Question: i want to show dialog like attached Image. an image to the left and text
with single selection.

any one guide me how to achieve this?
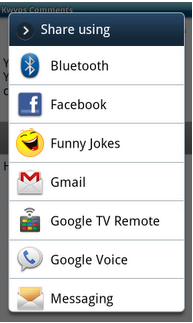
Answer: For that you have to customize the <URL> because native context menu doesn't support for icon display inside the dialog, instead it only supports the text to be displayed inside each item.
The image which you have mentioned here is customized context menu with icon. Here is the same example which you want:
1. Source code for the above link: http://code.google.com/p/iconcontextmenu/